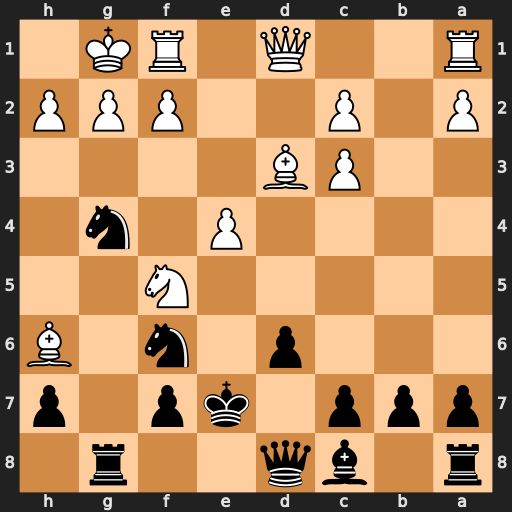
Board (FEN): r1bq2r1/ppp1kp1p/3p1n1B/5N2/4P1n1/2PB4/P1P2PPP/R2Q1RK1
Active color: b
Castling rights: -
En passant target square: -
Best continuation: Bxf5 exf5 Nxh6